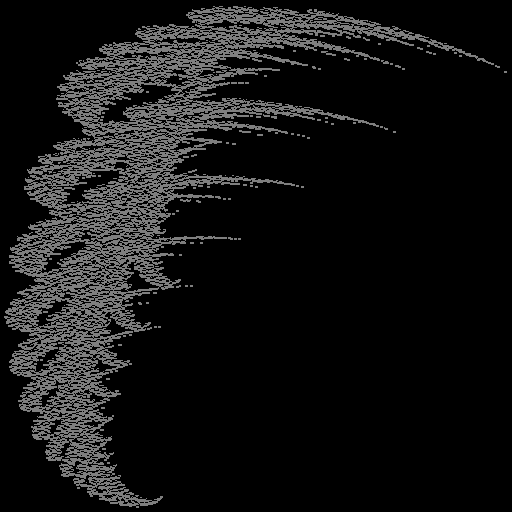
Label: snowdrift